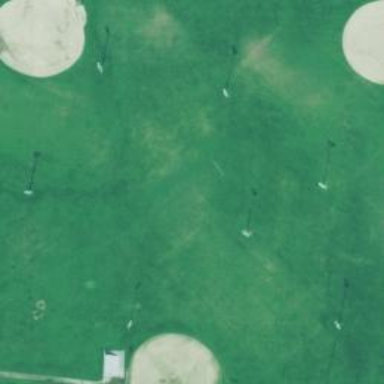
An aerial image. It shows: Baseball pitch for leisure land activities.